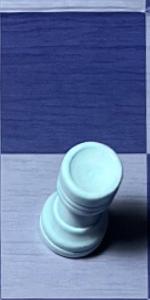
Label: Rook_White